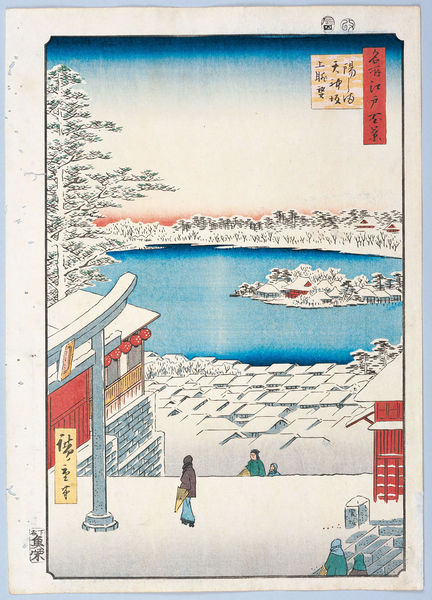
Titel: 100 berühmte Ansichten von Edo
Künstler: Utagawa Hiroshige
Schlagwörter: baum, blau, himmel, meer, wasser, weiß, bäume, landschaft, menschen, see, stadt, ufer, hell, zeichnung, dach, haus, rot, schirm, schnee, leute, malerei, horizont, häuser, natur, einsam, gewässer, insel, personen, lampions, wald, holzschnitt, japan, schrift, ansicht, berge, dorf, dächer, giebel, winter, treppe, treppen, weib, weiber, inschrift, stufen, japanisch, schriftzeichen, still, offen, religion, kälte, asien, druck, stich, seite, illustration, beschriftung, asiatisch, stempel, kunst, buchseite, china, tempel, farbholzschnitt, schirft, dachlandschaft, hausdächer, giebeldächer, neuschnee, giebledach